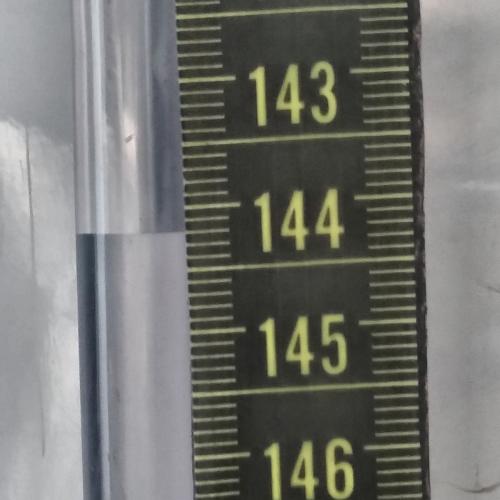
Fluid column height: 144.2 cm